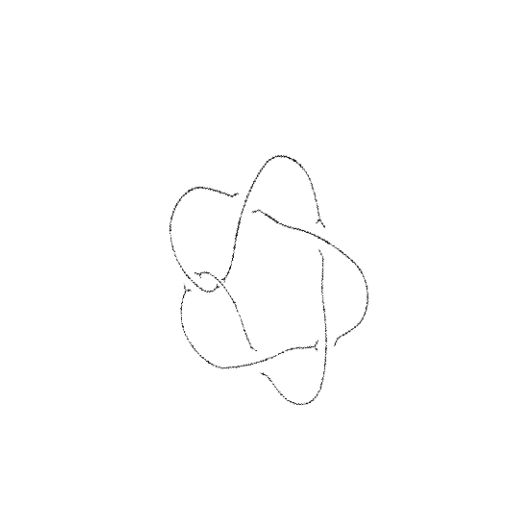
Crossing number: 6